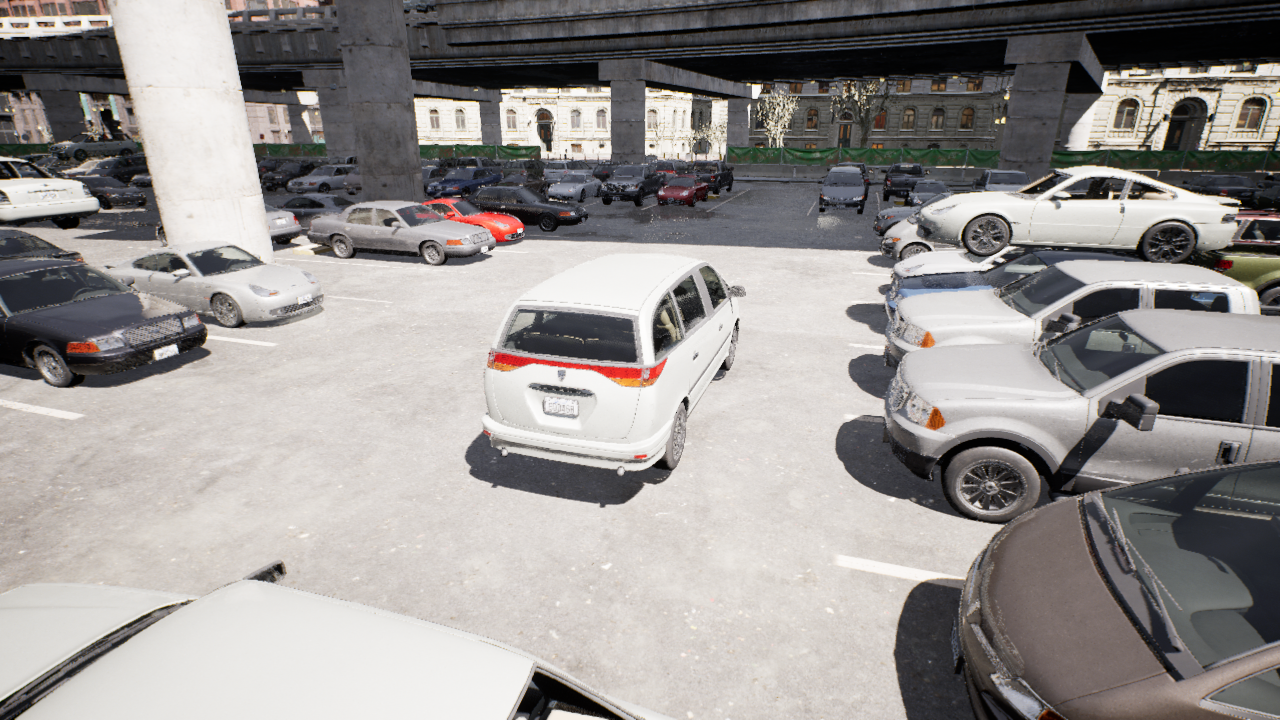
Venue: arterial
Lighting: clear day
Vehicle rig: minivan